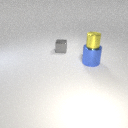
small yellow metal cylinder above large blue metal cylinder